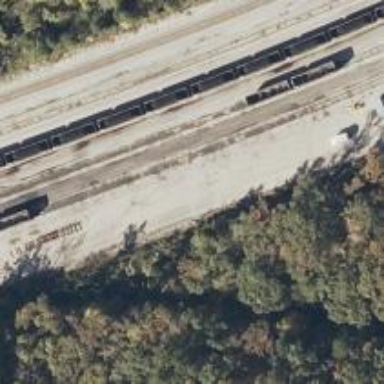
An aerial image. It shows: Railway siding with rails.